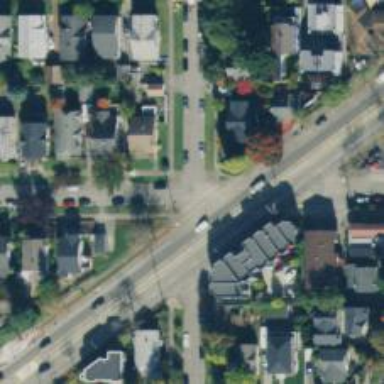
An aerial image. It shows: Intersection in residential area with sidewalk on the left side of the road.